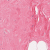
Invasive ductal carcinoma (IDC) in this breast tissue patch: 0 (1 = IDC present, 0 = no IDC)